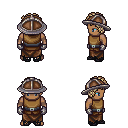
a pixel art fantasy rpg character, male body template, human, dark skin, leather chest armor, robe skirt, white blonde curly afro hairstyle, chain helm, metal gloves, ghillies, four views (front, back, left, right), 2x2 character sprite sheet, small pixel art, hard edges, no anti-aliasing